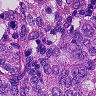
Metastatic tissue present: yes